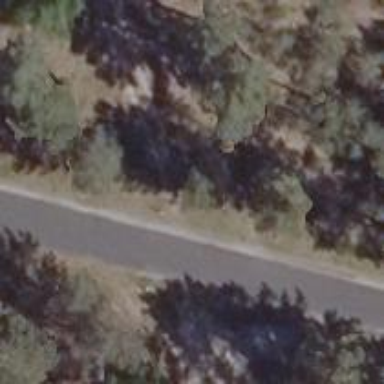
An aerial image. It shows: Tertiary road with asphalt surface.